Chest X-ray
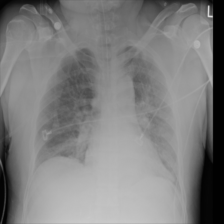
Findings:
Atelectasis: negative
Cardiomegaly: negative
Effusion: negative
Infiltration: negative
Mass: negative
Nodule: negative
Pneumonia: negative
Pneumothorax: negative
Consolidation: negative
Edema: negative
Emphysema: negative
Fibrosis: negative
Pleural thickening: negative
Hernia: negative